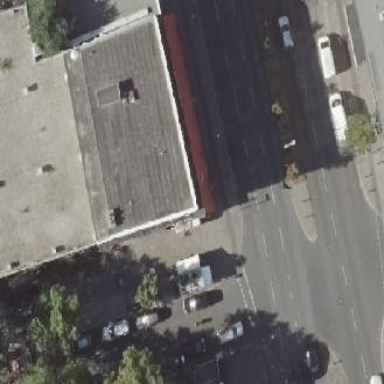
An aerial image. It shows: Department store building.